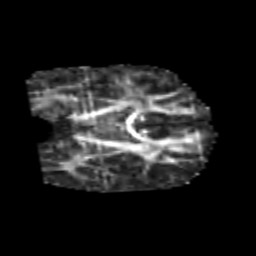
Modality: FA
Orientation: coronal
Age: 6
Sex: male
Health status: healthy